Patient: sex F, age 62
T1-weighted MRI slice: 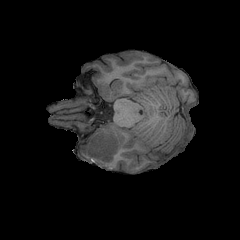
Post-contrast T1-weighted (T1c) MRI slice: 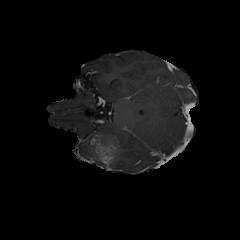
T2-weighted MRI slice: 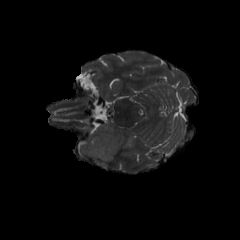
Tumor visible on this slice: yes
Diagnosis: Glioblastoma, IDH-wildtype
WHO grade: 4